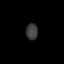
Tissue: skin
Cell type: Others
Senescence score: 0.7824
Nuclear area (px): 189
Mean DAPI intensity: 60.28